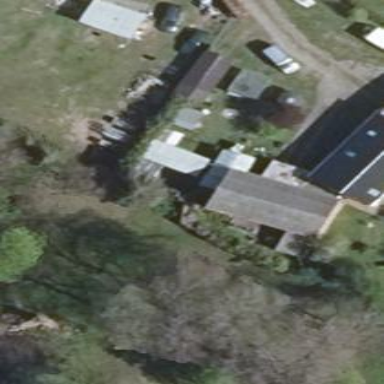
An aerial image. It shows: Grey barn with flat roof.